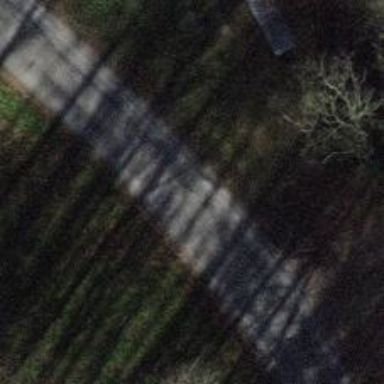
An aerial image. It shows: Unclassified road.